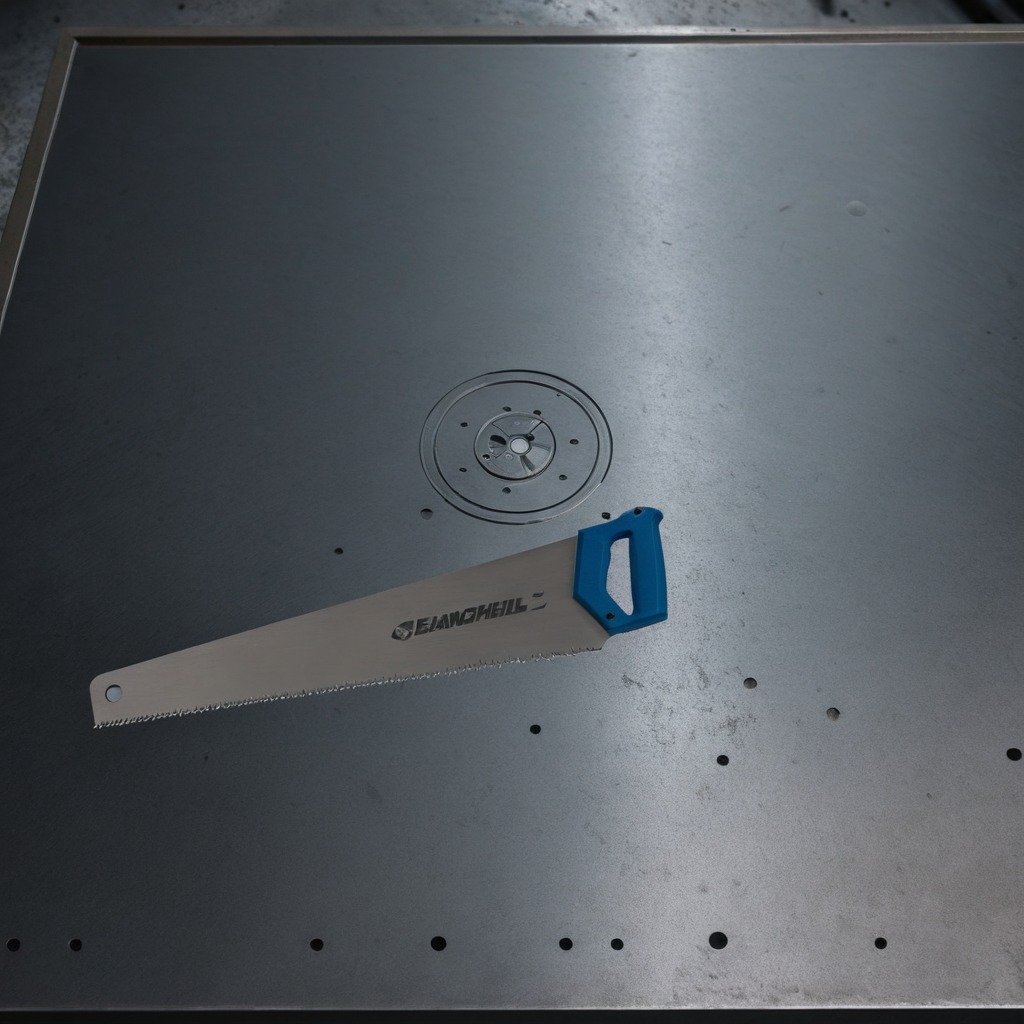
A handheld metal saw is lying on a cold steel table in a mining workshop.